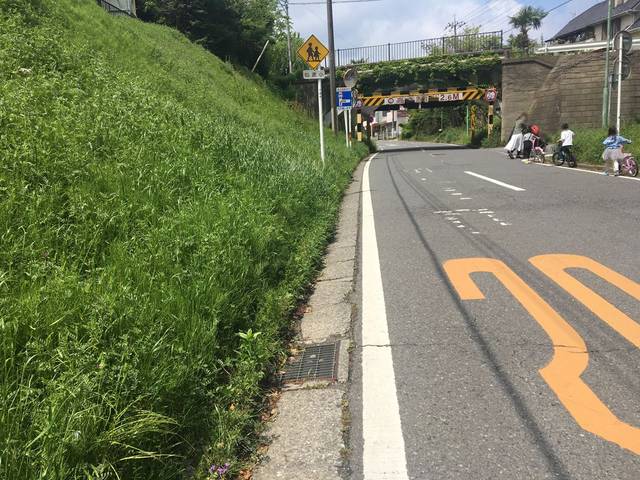
Region: Japan
Coordinates: 35.906, 139.492